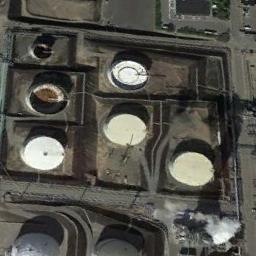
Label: storage_tank